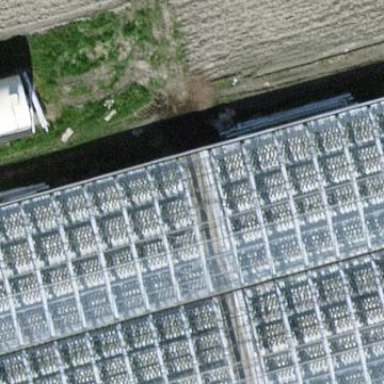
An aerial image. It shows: Greenhouse.